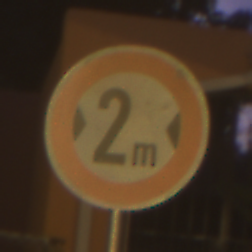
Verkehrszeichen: TatsaechlicheBreite2
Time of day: Night
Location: Outdoor (Urban)
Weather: Clear
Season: NotSpecified
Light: Artificial